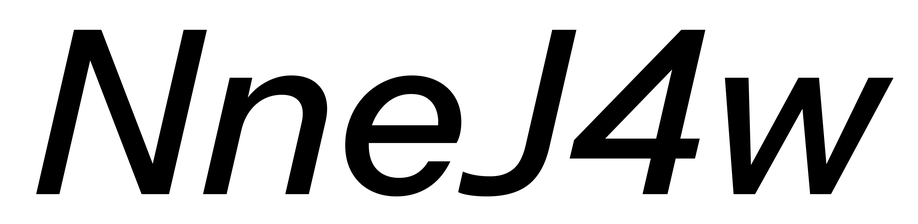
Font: InstrumentSans-Italic_Medium_Italic